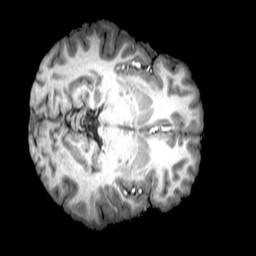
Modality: T1w
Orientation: axial